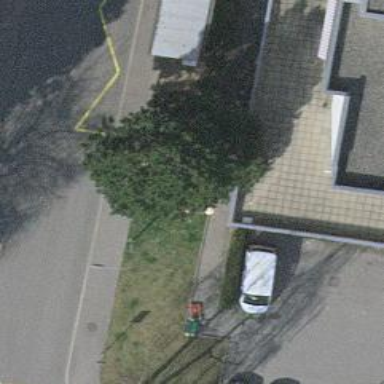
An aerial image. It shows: Sidewalk with public transport platform.